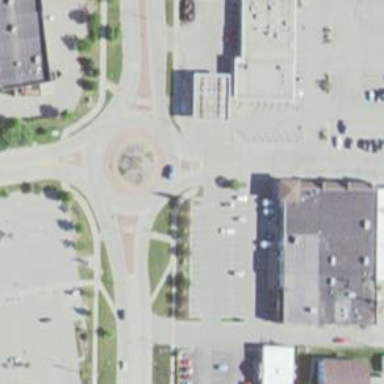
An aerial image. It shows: Secondary road around roundabout.